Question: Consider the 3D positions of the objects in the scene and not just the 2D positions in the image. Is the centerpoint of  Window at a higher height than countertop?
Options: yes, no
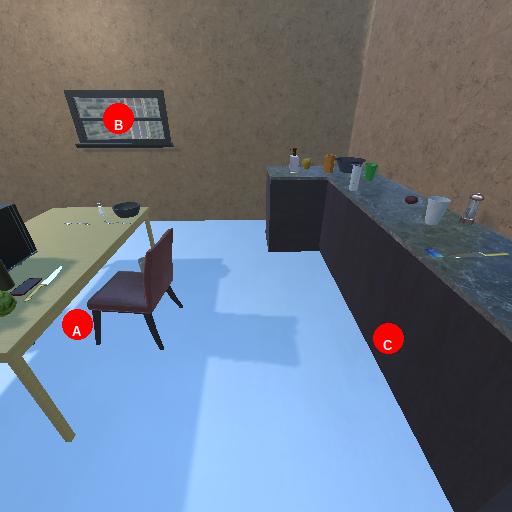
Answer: yes